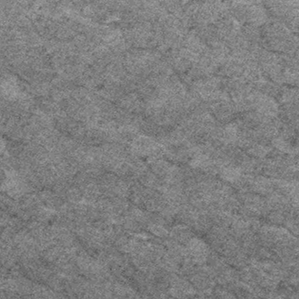
Label: frost